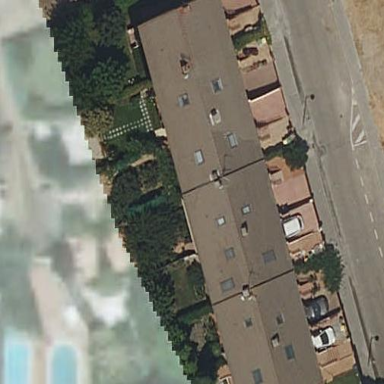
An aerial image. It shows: Terrace building.